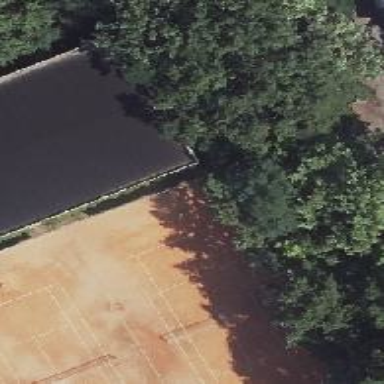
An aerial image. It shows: Sandy tennis court on pitch designated for leisure land.